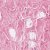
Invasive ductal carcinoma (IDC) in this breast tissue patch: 0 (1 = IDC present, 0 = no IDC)